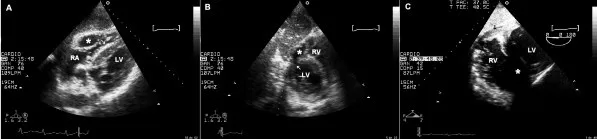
Panel A: transthoracic echocardiography, modified four chamber subscostal view showing the dissecting tract through right ventricular free wall forming an intramural neo-cavity (asterisk), the arrow indicates the re-entry point of dissecting tract into right ventricle chamber. Panel B: transthoracic echocardiography, modified short axis subcostal view showing rupture of the inferobasal septum at the point that originates the right ventricular wall dissection (arrow), asterisk indicates the dissected neo-cavity. Panel C: postoperative transesophageal echocardiography, transgastric short axis view showing thickened basal segments of the right ventricle and inferobasal septum without visible dissecting tract (black arrow), note increased echoreflectivity at this site. Acoustic shadow caused by prosthetic patch has been indicated (asterisk). Abbreviations: LV, left ventricle, RA, right atrium, RV, right ventricle.
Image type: radiology (ultrasound)